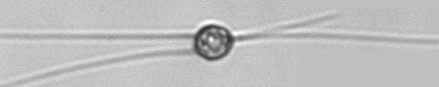
Label: Chaetoceros_danicus